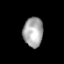
Tissue: prostate
Cell type: T cells
Senescence score: 0.3058
Nuclear area (px): 579
Mean DAPI intensity: 167.61